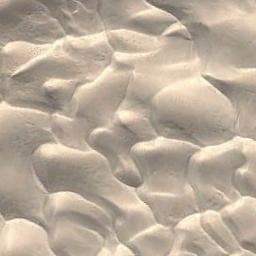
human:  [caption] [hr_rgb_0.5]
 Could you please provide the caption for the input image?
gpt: This is a yellow desert with massive texture .

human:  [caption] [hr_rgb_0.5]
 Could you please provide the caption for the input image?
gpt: The desert has yellow sand and some pyramidal dunes .

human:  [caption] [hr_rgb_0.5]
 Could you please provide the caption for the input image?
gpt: There are many lines in the desert .

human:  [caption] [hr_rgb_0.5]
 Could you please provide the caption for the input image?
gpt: The desert is full of white sand .

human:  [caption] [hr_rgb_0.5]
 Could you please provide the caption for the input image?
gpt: A yellow desert with many dunes .